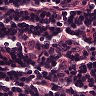
Metastatic tissue present: no